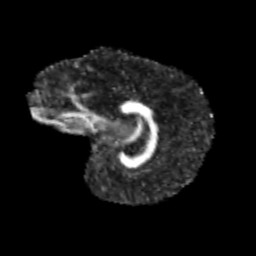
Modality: FA
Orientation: sagittal
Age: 12
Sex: female
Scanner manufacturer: siemens
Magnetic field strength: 3 T
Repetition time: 3.8 s
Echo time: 0.07 s